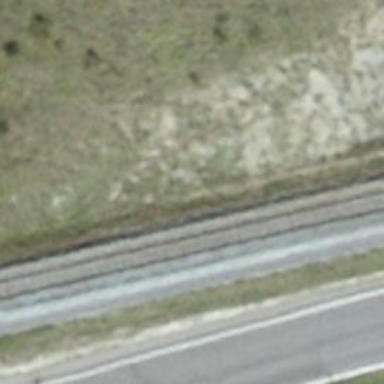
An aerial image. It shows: Narrow-gauge railway with electrified contact line.